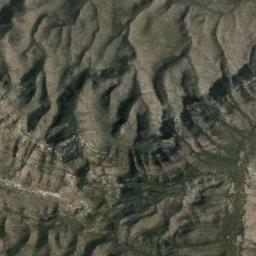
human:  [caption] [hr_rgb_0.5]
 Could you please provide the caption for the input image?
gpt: The mountain is full of bare land with lines of green plants .

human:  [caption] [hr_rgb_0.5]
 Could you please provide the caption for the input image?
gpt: The mountain is uneven and rough .

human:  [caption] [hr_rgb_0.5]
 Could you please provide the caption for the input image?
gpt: The folded mountain consists of some ridges and valleys of different sizes and its rocks are brown .

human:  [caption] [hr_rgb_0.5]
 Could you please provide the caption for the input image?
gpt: There is a yellow bare field on this mountain .

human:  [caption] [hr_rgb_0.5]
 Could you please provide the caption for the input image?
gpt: There are some ridges on the mountain .